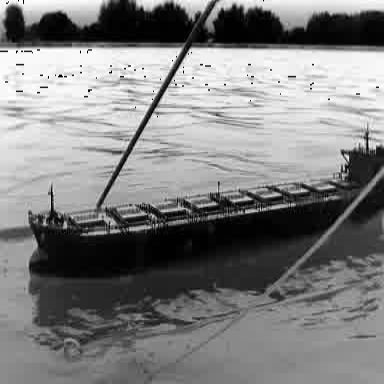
There is a liner in the infrared image.